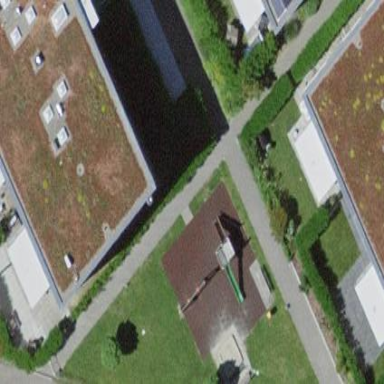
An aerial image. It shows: Playground area for leisure activities on the land.